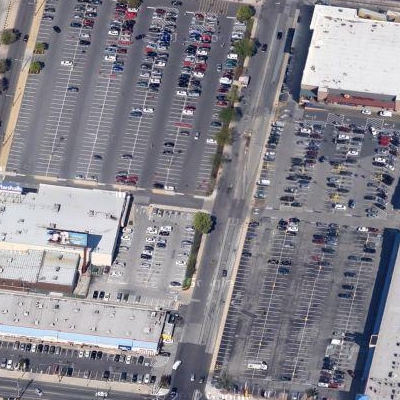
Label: Parking